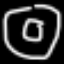
Label: donut